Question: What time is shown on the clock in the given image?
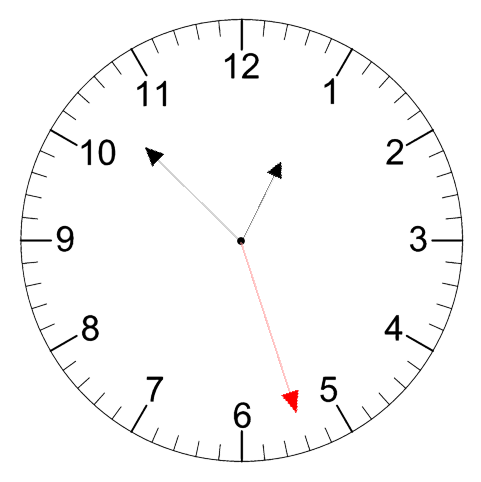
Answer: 12:52:27